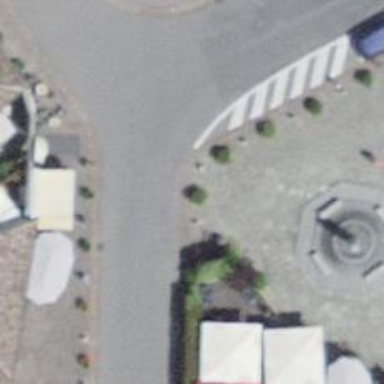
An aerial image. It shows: Bollard.